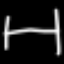
Label: bed